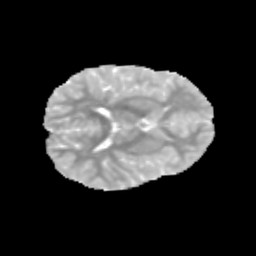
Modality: MD
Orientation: axial
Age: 9
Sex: male
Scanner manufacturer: siemens
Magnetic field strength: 3 T
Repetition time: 3.8 s
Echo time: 0.07 s